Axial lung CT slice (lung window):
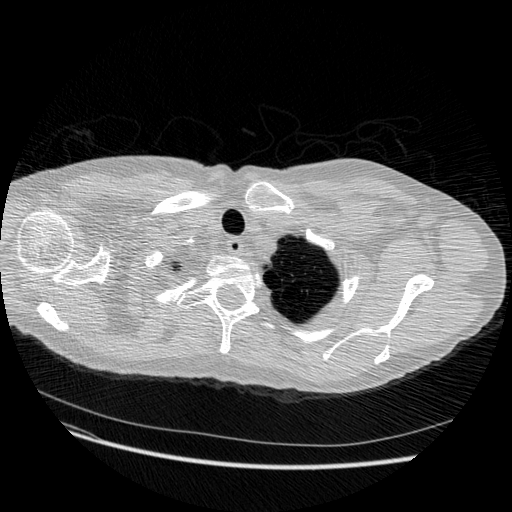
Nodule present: no